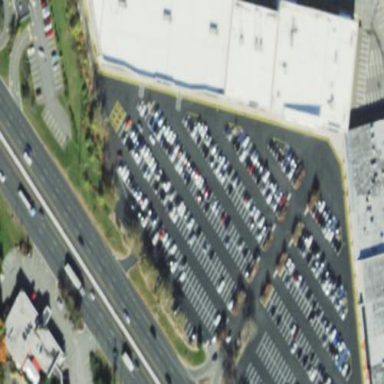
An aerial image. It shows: Retail area.